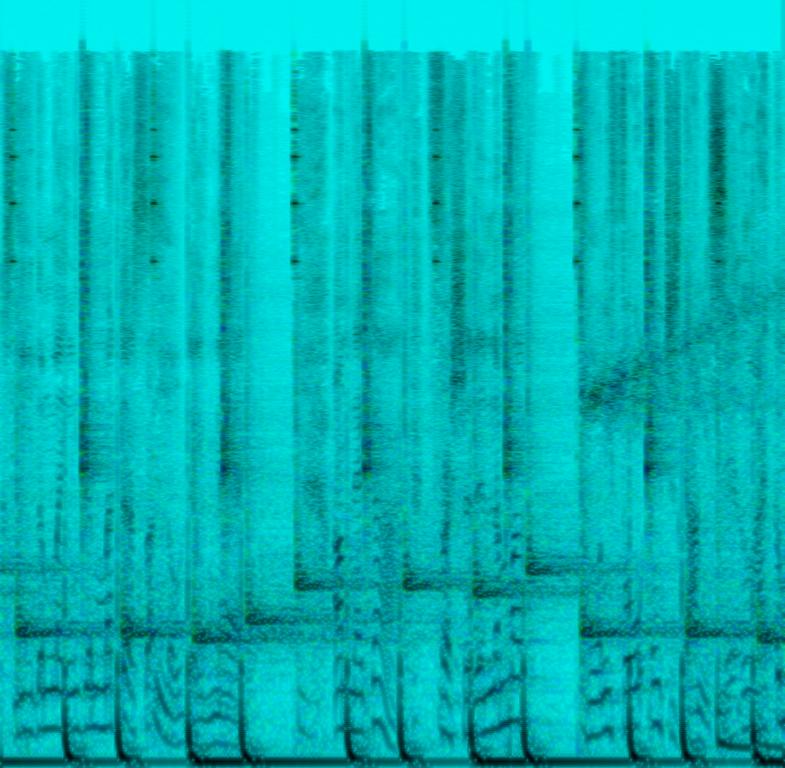
The Hip Hop song features a flat male vocal rapping over reverberant snaps, reverberant addictive plucked synth melody, smooth sub bass, punchy kick, low toms roll and a riser. It sounds smooth, groovy and easygoing - like something you would listen to in a car.